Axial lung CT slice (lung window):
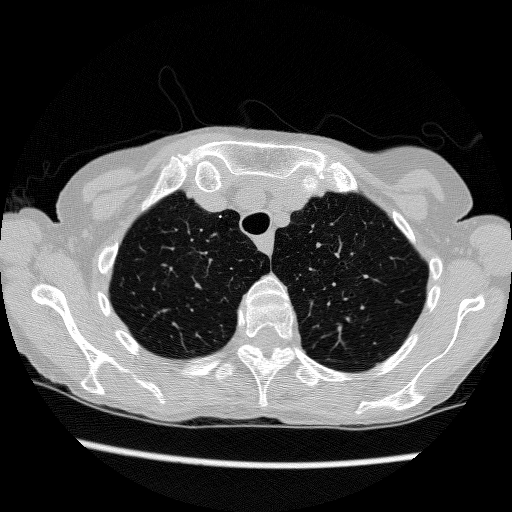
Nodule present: no